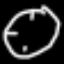
Label: clock